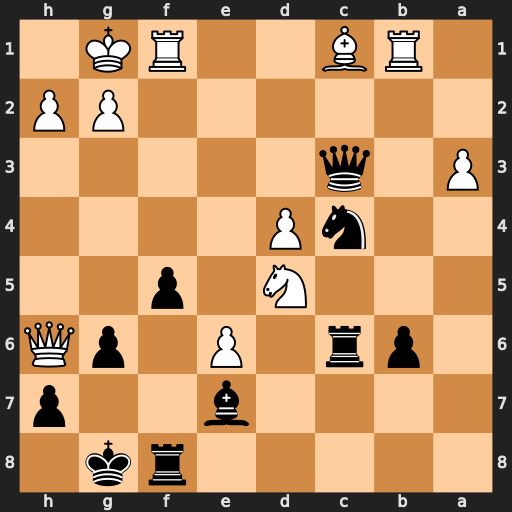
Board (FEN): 5rk1/4b2p/1pr1P1pQ/3N1p2/2nP4/P1q5/6PP/1RB2RK1
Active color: b
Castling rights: -
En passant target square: -
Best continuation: Qxd4+ Be3 Qxd5